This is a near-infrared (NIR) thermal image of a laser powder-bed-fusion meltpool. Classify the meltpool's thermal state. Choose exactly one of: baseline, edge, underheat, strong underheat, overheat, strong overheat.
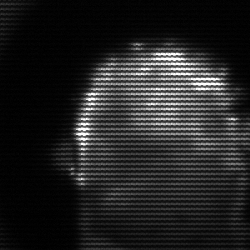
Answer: baseline